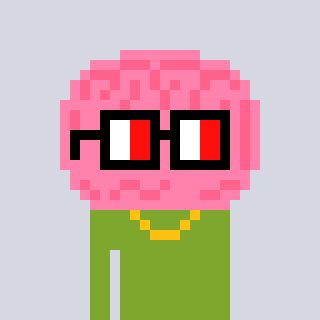
a pixel art character with square glasses with black frames and red eyes, a brain-shaped head and a slimegreen-colored body on a cool background